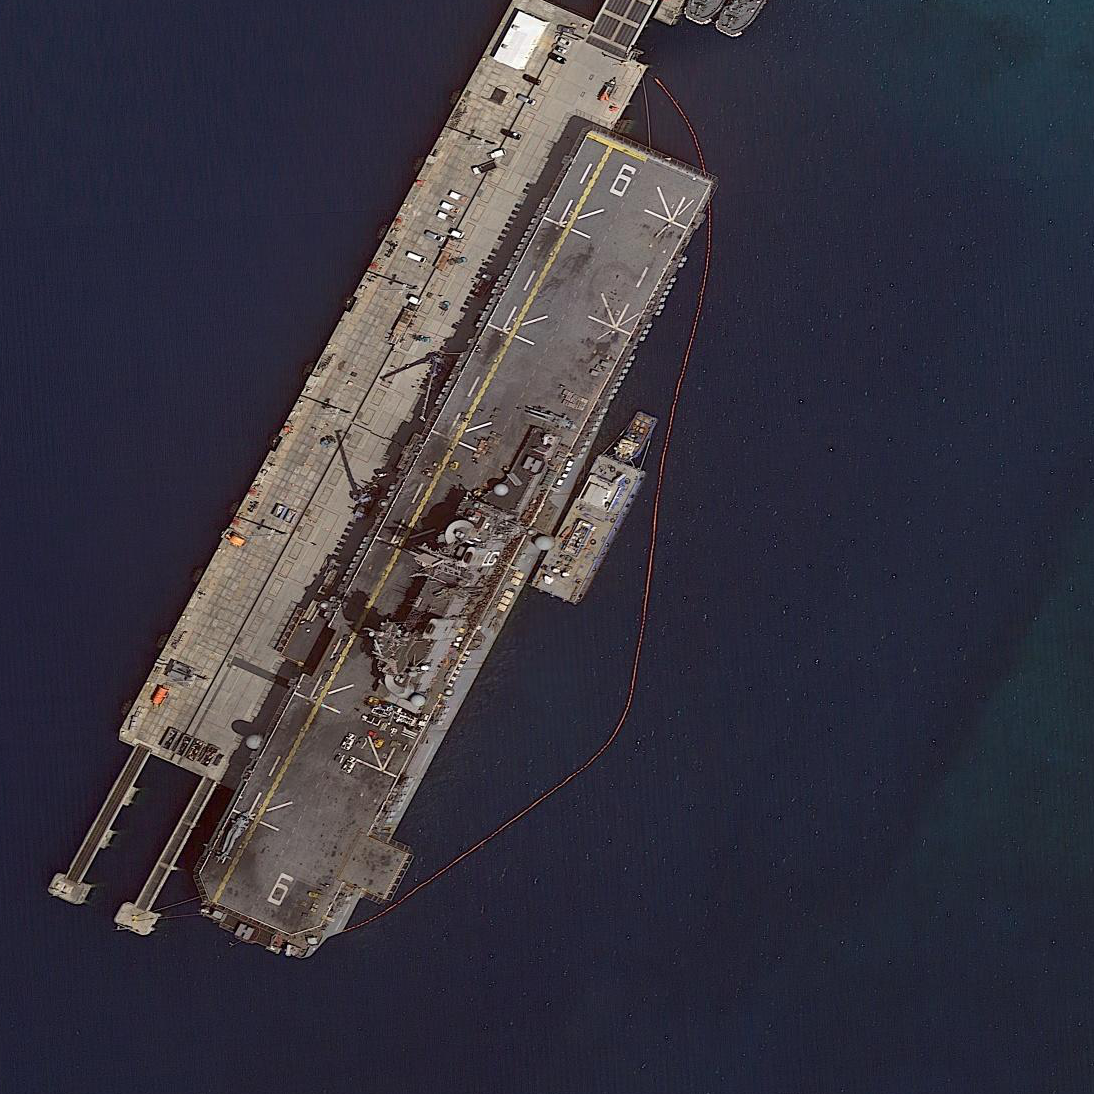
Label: assault